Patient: sex F, age 73
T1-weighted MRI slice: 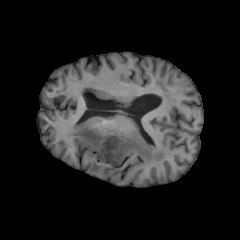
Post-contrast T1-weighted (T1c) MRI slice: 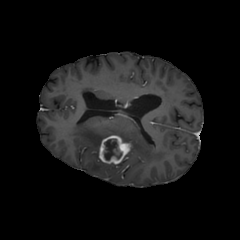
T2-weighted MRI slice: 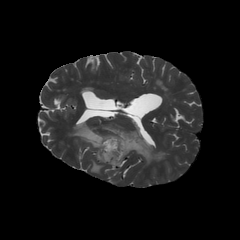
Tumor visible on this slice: yes
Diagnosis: Glioblastoma, IDH-wildtype
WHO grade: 4